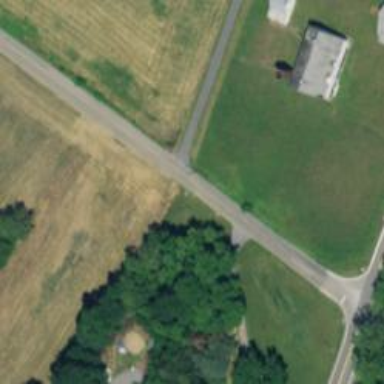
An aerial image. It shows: Unclassified road.